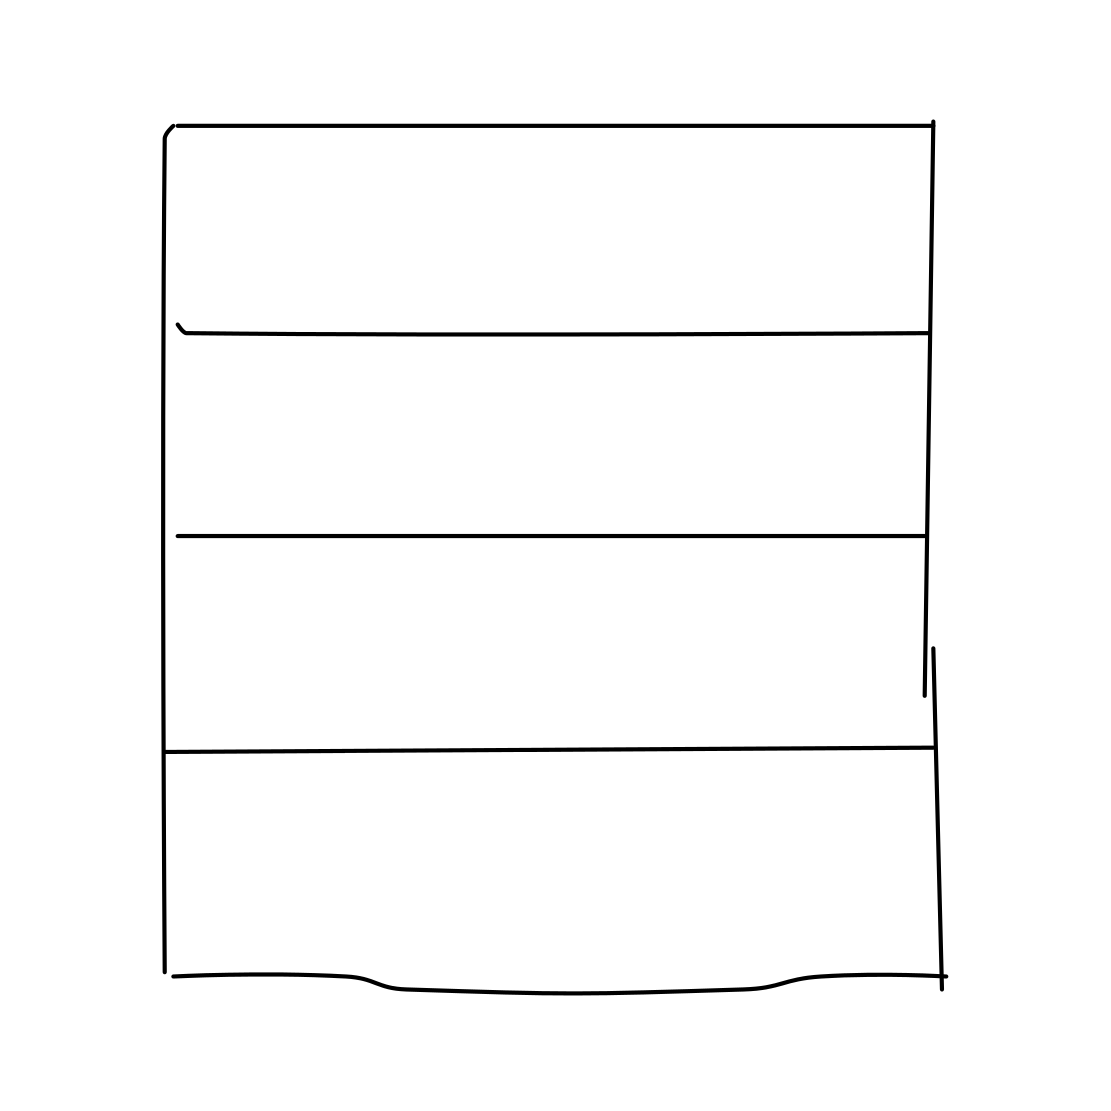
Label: bookshelf